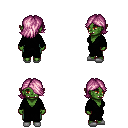
a pixel art fantasy rpg character, female body template, orc, green skin, black robe, teal pants, pink swoop hairstyle, white slippers, four views (front, back, left, right), 2x2 character sprite sheet, small pixel art, hard edges, no anti-aliasing